Current action and preconditions to check: trajectory_clear

Your task: For each precondition in the list above, predict whether it will hold at this action.

Consider the current scene as observed from the mobile robot's camera, and analyze the predicted future states of all dynamic agents (e.g., people, animals, vehicles, or any moving entities) within the NEXT SECOND.

IMPORTANT: Only answer "very likely" if you are absolutely certain—based on strong, clear evidence—that a dynamic agent will violate the precondition in the predicted future state. Do NOT answer "very likely" for unlikely, ambiguous, or low-probability risks.

Ask yourself for each precondition: Is there a high probability, with clear and convincing evidence, that the predicted future states of any dynamic agent will interfere with the predicted future state of the currently executing action within the NEXT SECOND, causing that precondition to fail?

Assess the risk level based on these predictions. Use "likely" or "very likely" if motions create a clear risk of interference.

Use "neutral" or "improbable" if agents are nearby but their predicted paths are clearly diverging or non-conflicting.

Failure Risk Categories: "very improbable", "improbable", "neutral", "likely", "very likely"

Answer Format: Output ONLY the probability_of_failure value from these categories: "very improbable", "improbable", "neutral", "likely", "very likely"

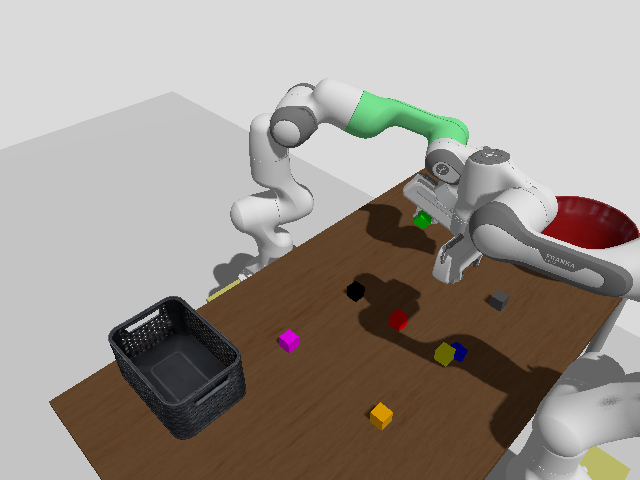

Answer: very improbable